Interaction volume radius: 10 \u00c5
Interaction volume height: 30 \u00c5
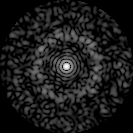
Disorder parameter: 0.8156